Question: I have instruction to run program in command line, for example:
'''
java SetTest < alice30.txt
'''
I wonder how to do this in Eclipse. I tried to put this in Run Configuration like this:

Another thing I don't know is where to put this file (alice30.txt). Is this in root of project or in src folder where source files are located?
I know these are beginner questions but I am stuck and need help.
:
As @Kane suggested I passed File and opened stream.
Instead of:
'''
Scanner in = new Scanner(System.in);
'''
I now use:
'''
Scanner in = new Scanner(new File("alice30.txt"));
'''
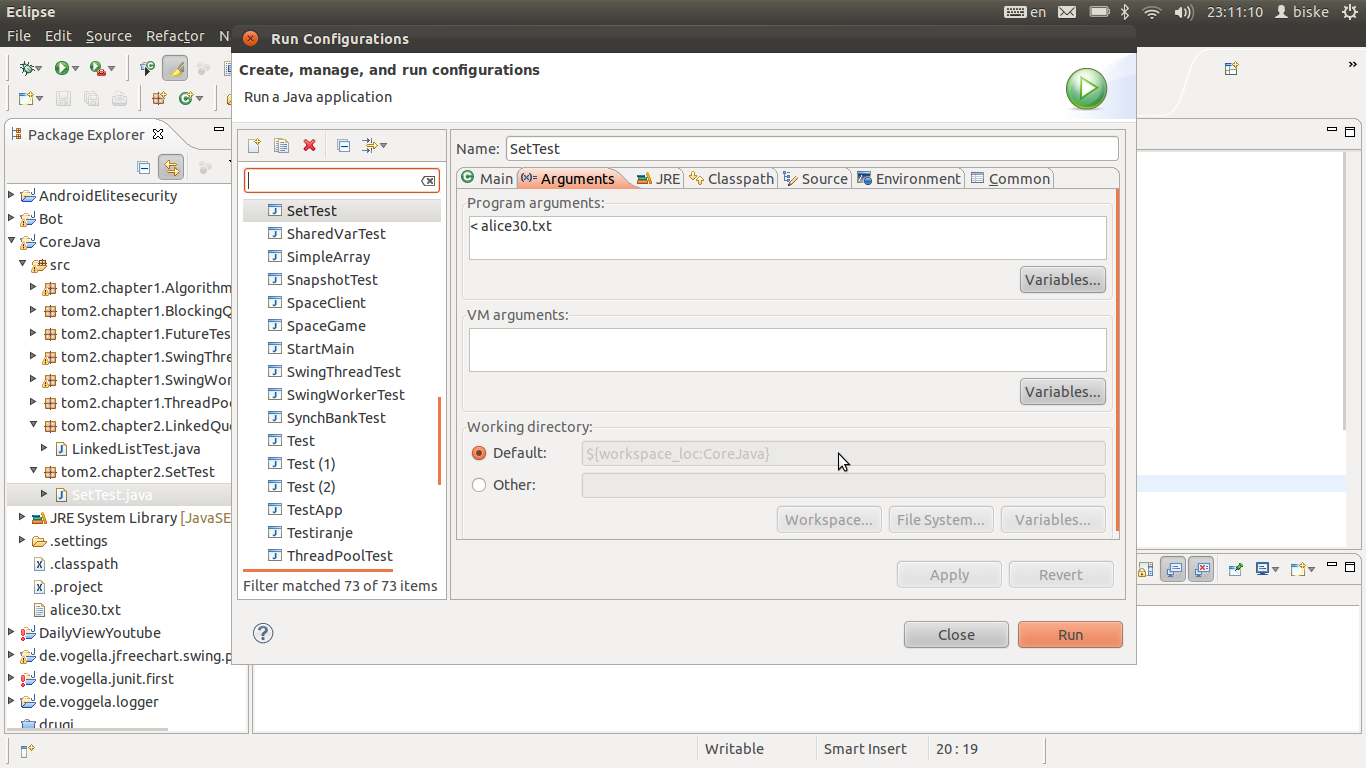
Answer: The eclipse root directory is the base directory of the project (i.e., not the src/ directory, directly under the project.)
It's generally good style to have a 'resources' folder for txt, graphics, etc.
Rather than trying to pass a stream you could just pass the filename and open the stream yourself.
The reason what you're doing in Eclipse isn't working is because your command prompt/shell/dos/bash/whatever is handling creating the input stream out of the file for you. Eclipse doesn't do this. So, from the command line: '< alice.txt' means "run this program with no arguments, and create a stream to system.in", while doing that in Eclipse means "run this program with two arguments '<' and 'alice.txt'